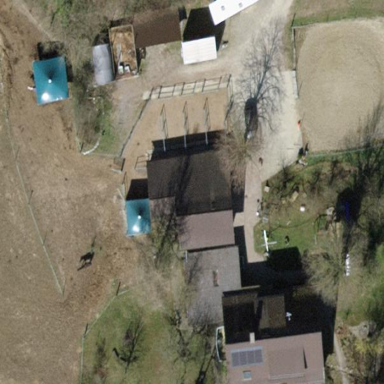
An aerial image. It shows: Farmyard in rural farm setting.